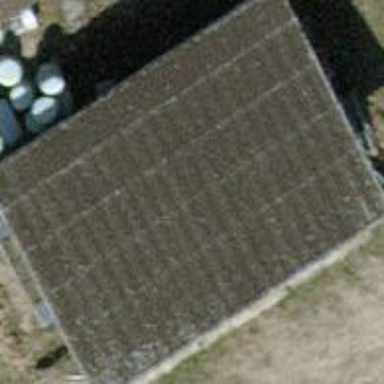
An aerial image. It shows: View of roof of building.